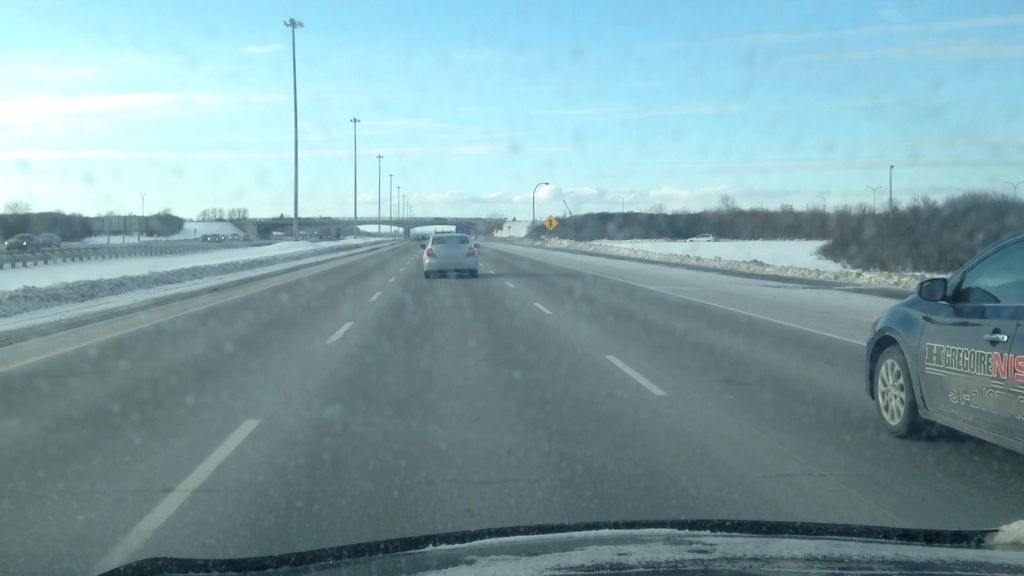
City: montreal